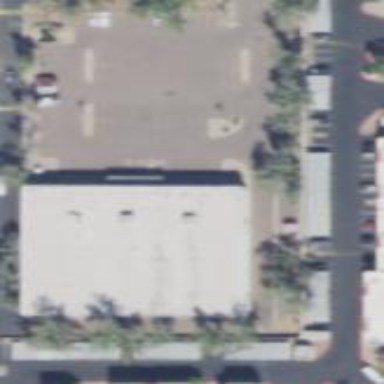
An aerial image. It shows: Building housing bowling alley.